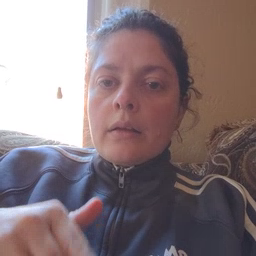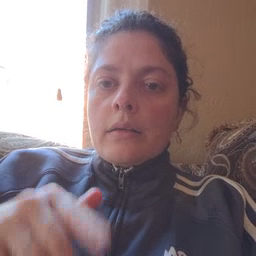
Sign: icecream